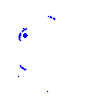
Particle: pion